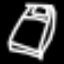
Label: bed